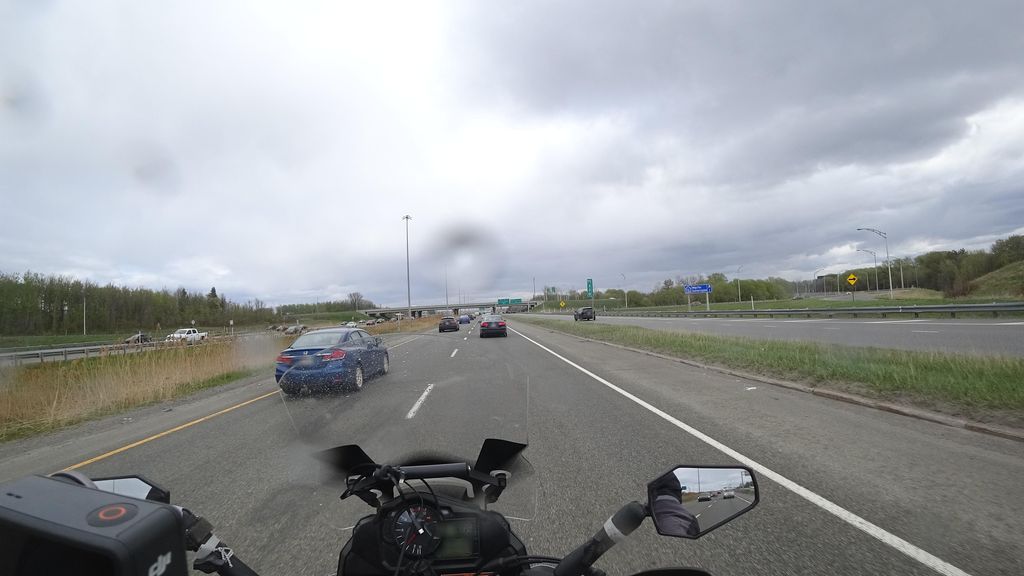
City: quebec_city